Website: apple
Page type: payment
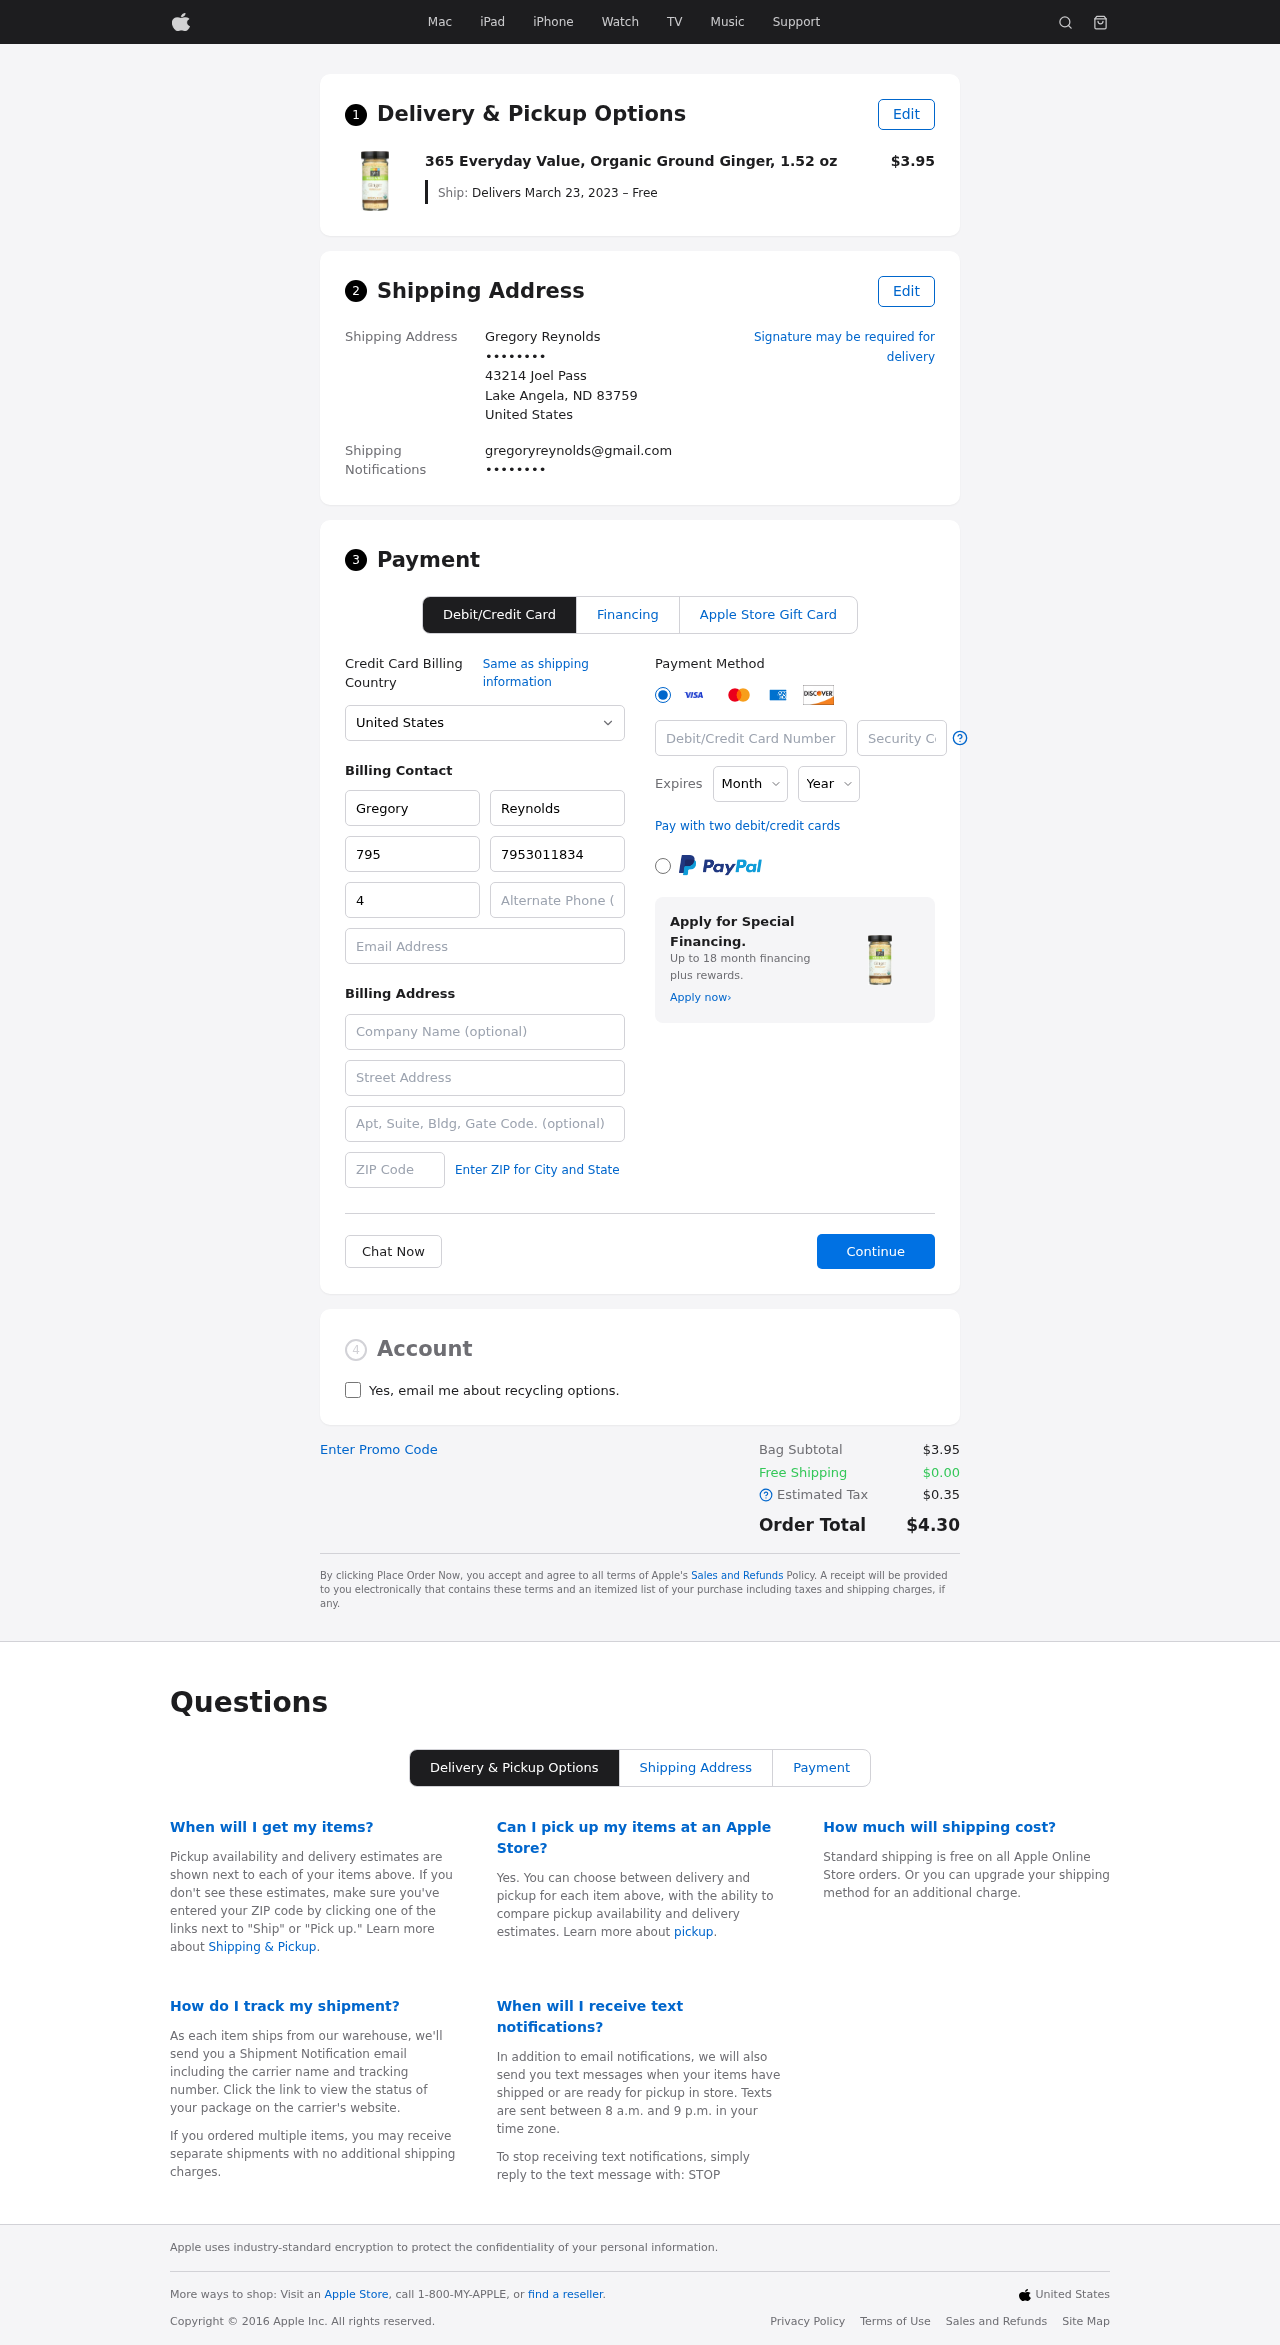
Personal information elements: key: PII_CARD_CVV
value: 356
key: PII_CARD_EXPIRY_MONTH
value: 06
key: PII_CARD_EXPIRY_YEAR
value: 26
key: PII_CARD_NUMBER
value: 4260 3185 5051 6242
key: PII_CITY_STATE_ZIP
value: Lake Angela, ND 83759
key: PII_COMPANY
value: Medina PLC
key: PII_COUNTRY
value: United States
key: PII_EMAIL
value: gregoryreynolds@gmail.com
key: PII_EMAIL2
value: gregoryreynolds@gmail.com
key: PII_FIRSTNAME
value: Gregory
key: PII_FULLNAME
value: Gregory Reynolds
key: PII_LASTNAME
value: Reynolds
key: PII_PHONE3
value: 7953011834
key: PII_PHONE_ALT
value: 4523500660
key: PII_PHONE_ALT_AREA
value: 452
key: PII_PHONE_AREA
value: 795
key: PII_SECURITY_CODE
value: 289
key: PII_STREET
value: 43214 Joel Pass
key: PII_PHONE
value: ••••••••
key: PII_PHONE2
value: ••••••••
Product elements: key: PRODUCT1_NAME
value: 365 Everyday Value, Organic Ground Ginger, 1.52 oz
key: PRODUCT1_PRICE
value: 3.95
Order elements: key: ORDER_DELIVERY_DATE
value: Delivers March 23, 2023 – Free
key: ORDER_SUBTOTAL
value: $3.95
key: ORDER_SHIPPING_COST
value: $0.00
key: ORDER_TAX
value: $0.35
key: ORDER_TOTAL
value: $4.30